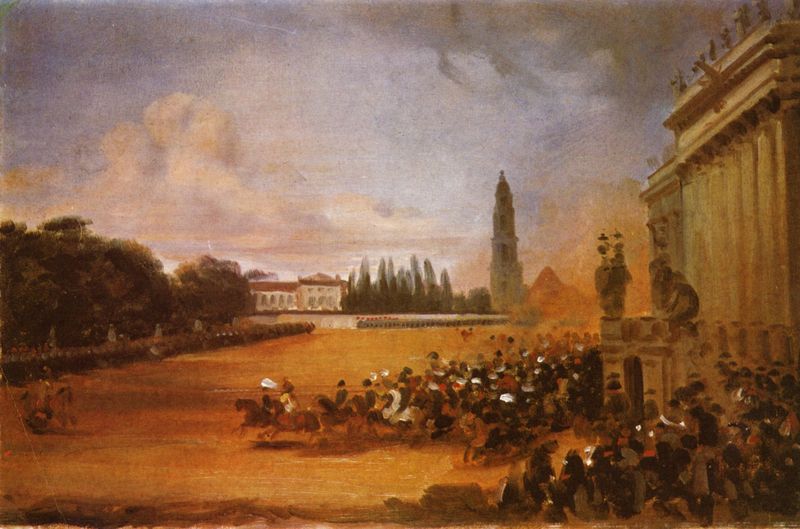
Titel: Parade in Potsdam (Studie)
Künstler: Franz Krüger
Standort: Bremen
Institution: Kunsthalle Bremen
Schlagwörter: baum, blau, dunkel, gemälde, gruppe, himmel, kampf, mann, schatten, weiß, wolken, aquarell, bäume, gelb, grün, impressionismus, kirchturm, landschaft, menschen, ocker, sand, stadt, ausschnitt, braun, fenster, grau, hell, hintergrund, licht, männer, orange, paris, schwarz, säule, säulen, anlage, dach, gebäude, haus, park, schloss, sonnenschirm, tier, tiere, wolke, ansammlung, gesellschaft, leute, malerei, menge, versammlung, architektur, mensch, stein, öl, erde, horizont, häuser, pappeln, kirche, sonne, boden, rosa, wald, pferd, pferde, reiter, turm, garten, zypressen, ritt, bogen, fahnen, fassade, zuschauer, übung, fahne, fläche, allee, hecke, violett, vegetation, hof, platz, figuren, krieg, querformat, schlacht, fight, soldaten, tor, arena, halle, eingang, münchen, palast, palazzo, torbogen, zypresse, militär, revolution, aufstand, soldat, rennen, staub, leinwand, entwurf, menschenmenge, jagd, fries, portal, statuen, residenz, trupp, krieger, ehre, jagdgesellschaft, pinien, tempel, parade, umzäunung, attika, stadion, statur, truppe, fuchsjagd, milität, scared, stürmung, turnier, fear, schlo, reitrt